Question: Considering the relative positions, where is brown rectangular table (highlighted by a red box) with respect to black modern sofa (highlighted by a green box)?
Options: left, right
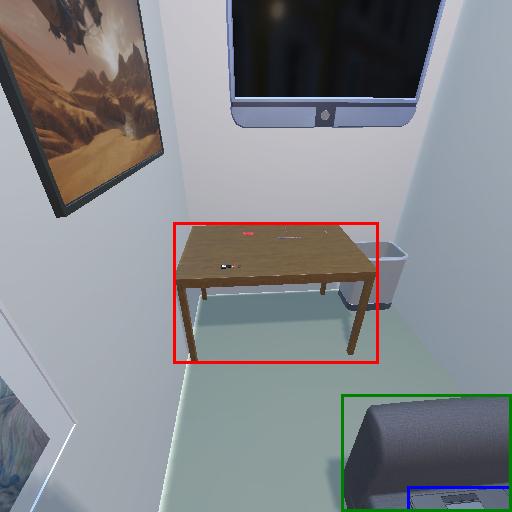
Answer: left